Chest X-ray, AP view. Patient: 68 years old, sex M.
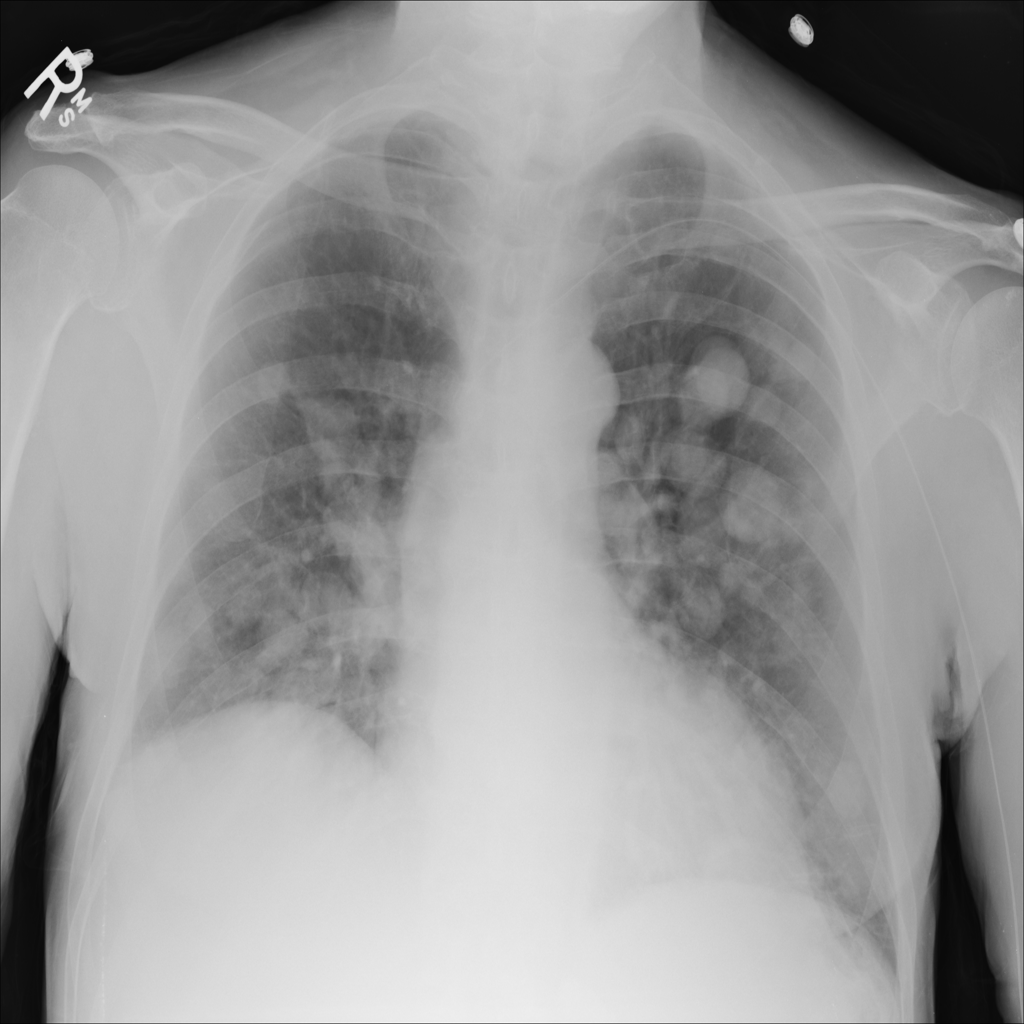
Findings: Nodule